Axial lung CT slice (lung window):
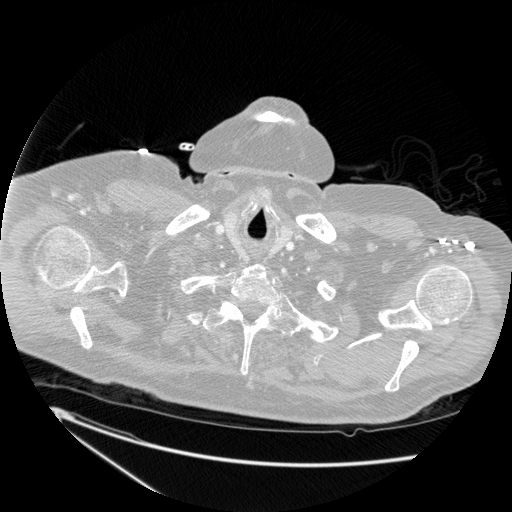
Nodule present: no